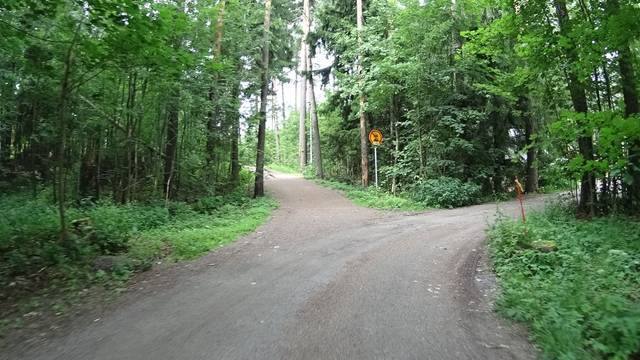
Region: Finland
Coordinates: 60.221, 24.844